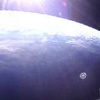
Label: sunburn